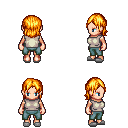
a pixel art fantasy rpg character, female body template, human, light skin, white sleeveless shirt, teal pants, light blonde long bangs hairstyle, white slippers, four views (front, back, left, right), 2x2 character sprite sheet, small pixel art, hard edges, no anti-aliasing